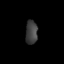
Tissue: lung
Cell type: Endothelial cells
Senescence score: 0.664
Nuclear area (px): 278
Mean DAPI intensity: 62.734